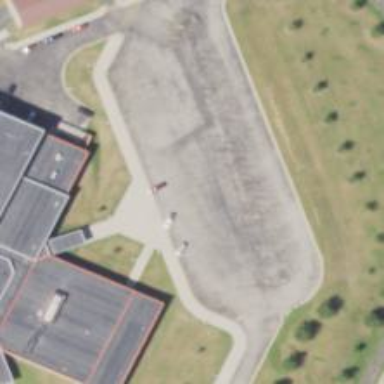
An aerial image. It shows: School driveway surfaced with asphalt.